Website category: sports
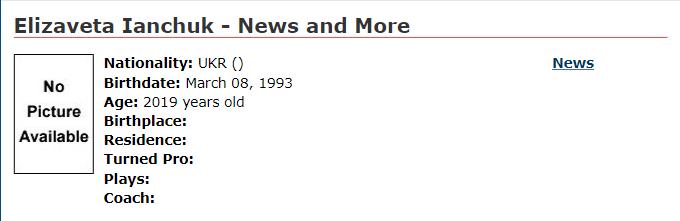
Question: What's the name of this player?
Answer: Elizaveta Ianchuk

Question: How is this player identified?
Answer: Elizaveta Ianchuk

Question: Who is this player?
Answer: Elizaveta Ianchuk

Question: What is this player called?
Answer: Elizaveta Ianchuk

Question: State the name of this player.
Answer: Elizaveta Ianchuk

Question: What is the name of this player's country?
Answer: UKR

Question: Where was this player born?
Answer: UKR

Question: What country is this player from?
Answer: UKR

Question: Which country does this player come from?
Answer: UKR

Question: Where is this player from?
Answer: UKR

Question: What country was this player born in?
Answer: UKR

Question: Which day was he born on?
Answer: March 08, 1993

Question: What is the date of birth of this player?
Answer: March 08, 1993

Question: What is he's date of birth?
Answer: March 08, 1993

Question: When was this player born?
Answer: March 08, 1993

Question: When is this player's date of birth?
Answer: March 08, 1993

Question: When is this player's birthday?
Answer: March 08, 1993

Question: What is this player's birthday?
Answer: March 08, 1993

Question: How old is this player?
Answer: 2019 years old

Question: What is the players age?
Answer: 2019 years old

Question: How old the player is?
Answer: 2019 years old

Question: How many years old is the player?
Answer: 2019 years old